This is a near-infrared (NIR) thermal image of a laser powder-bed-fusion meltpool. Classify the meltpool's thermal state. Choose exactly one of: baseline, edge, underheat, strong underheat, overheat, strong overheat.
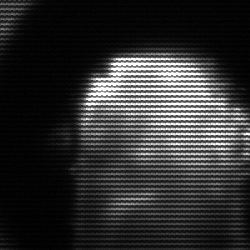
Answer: baseline